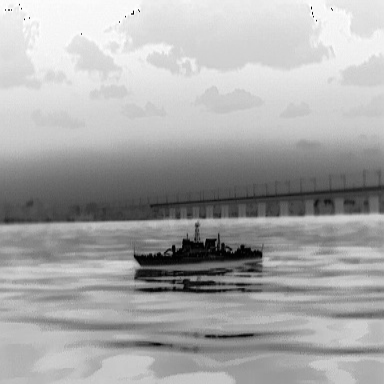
There is a warship in the infrared image.